Interaction volume radius: 5 \u00c5
Interaction volume height: 30 \u00c5
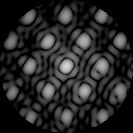
Disorder parameter: 0.1332